Chest X-ray. View position: PA
Patient age: 34
Patient sex: F
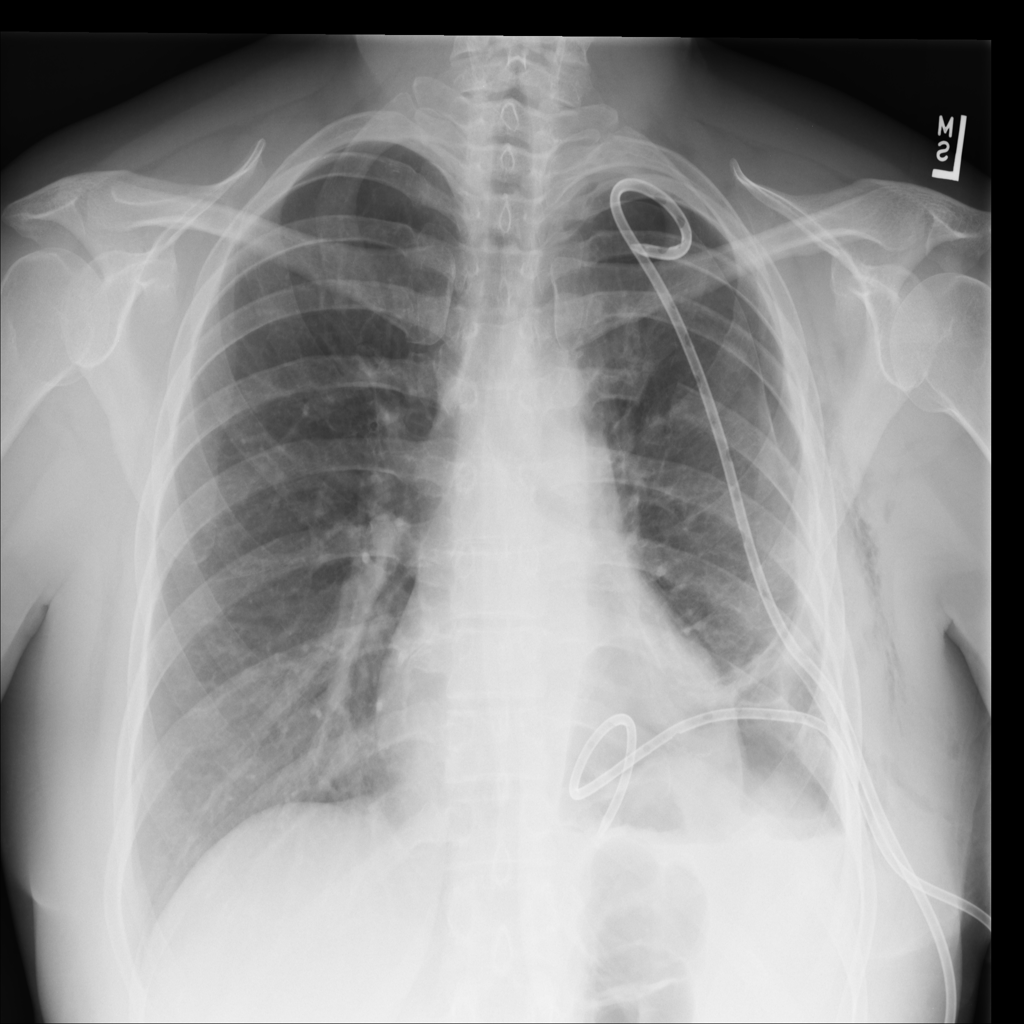
Finding: Pneumothorax